Interaction volume radius: 5 \u00c5
Interaction volume height: 15 \u00c5
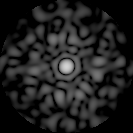
Disorder parameter: 0.8385